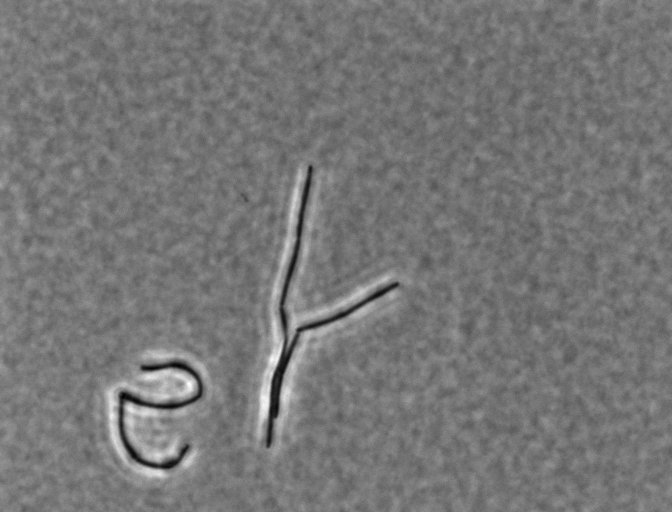
Bacillus subtilis